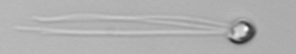
Label: flagellate